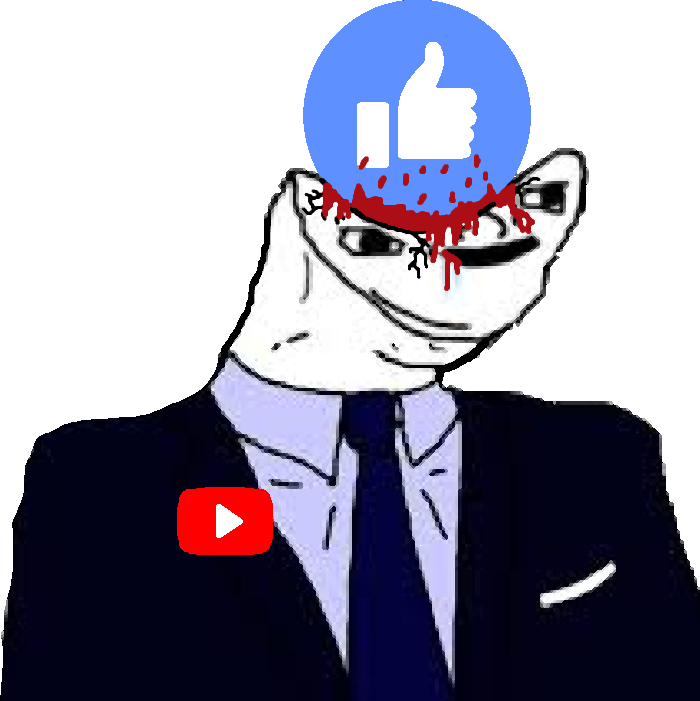
Label: 5_Brainlet